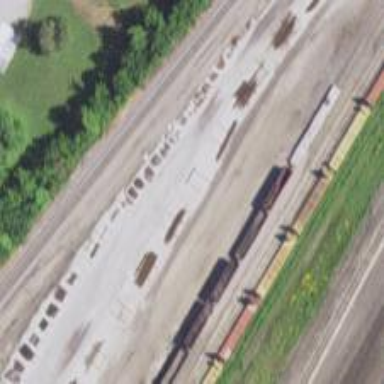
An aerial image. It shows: Railway yard.